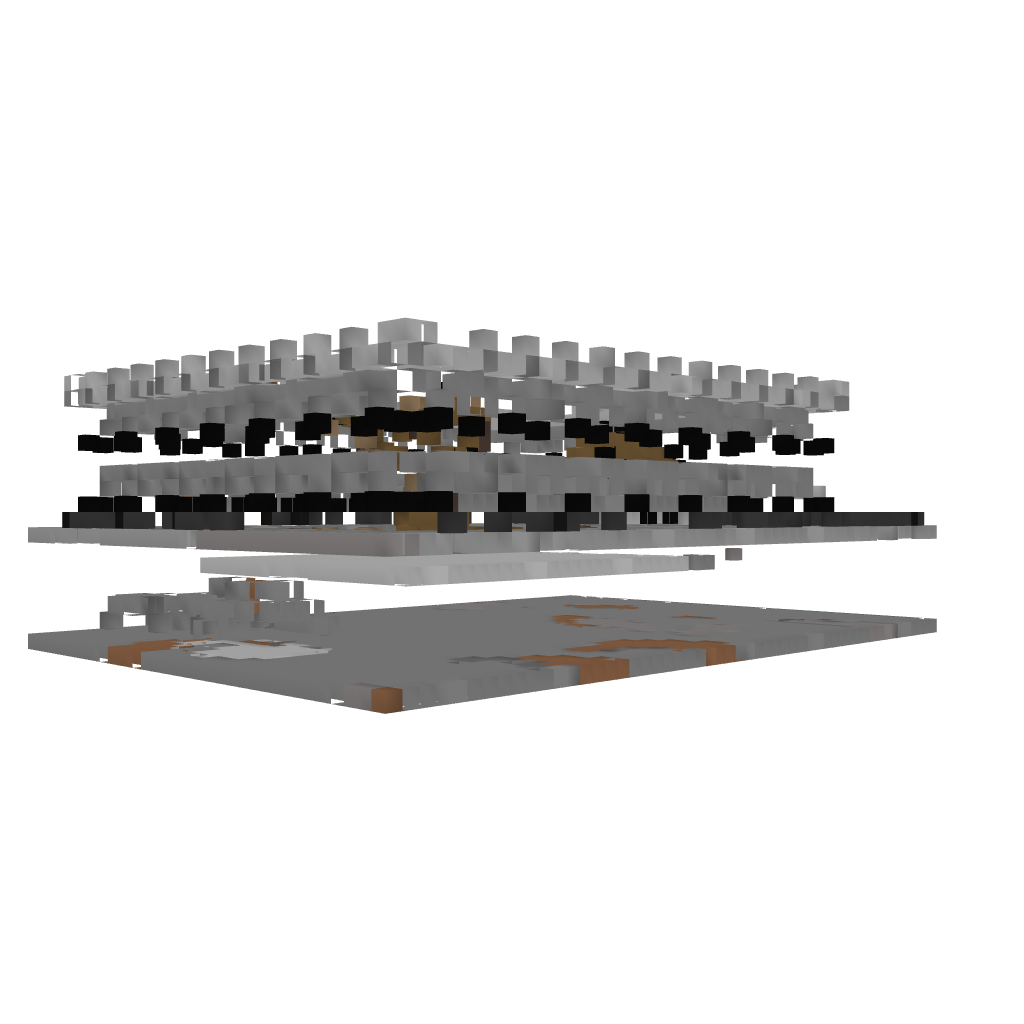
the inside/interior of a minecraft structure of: Agility arena